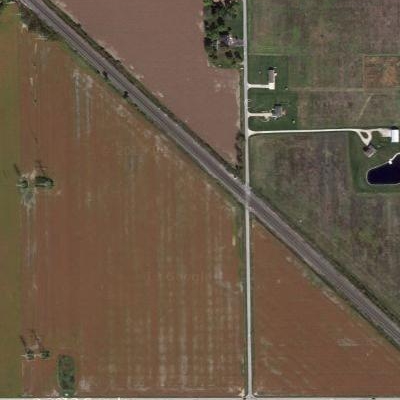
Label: bField